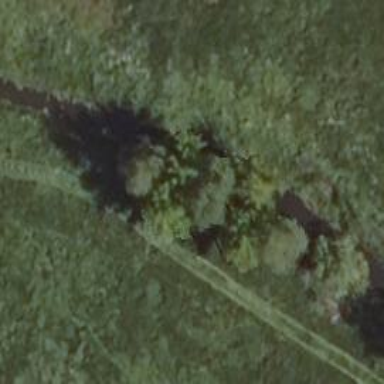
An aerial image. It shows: Row of deciduous broadleaved trees.